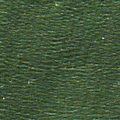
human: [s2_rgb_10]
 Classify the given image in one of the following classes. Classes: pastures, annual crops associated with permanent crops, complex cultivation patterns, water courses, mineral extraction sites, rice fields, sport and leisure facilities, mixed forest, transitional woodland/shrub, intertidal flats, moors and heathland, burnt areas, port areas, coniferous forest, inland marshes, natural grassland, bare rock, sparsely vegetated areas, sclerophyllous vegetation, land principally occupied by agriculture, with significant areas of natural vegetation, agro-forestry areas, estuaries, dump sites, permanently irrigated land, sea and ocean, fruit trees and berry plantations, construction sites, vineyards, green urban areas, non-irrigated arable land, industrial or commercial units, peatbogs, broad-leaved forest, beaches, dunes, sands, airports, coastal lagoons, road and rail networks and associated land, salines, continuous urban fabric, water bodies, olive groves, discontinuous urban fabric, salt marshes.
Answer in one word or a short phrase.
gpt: sea and ocean